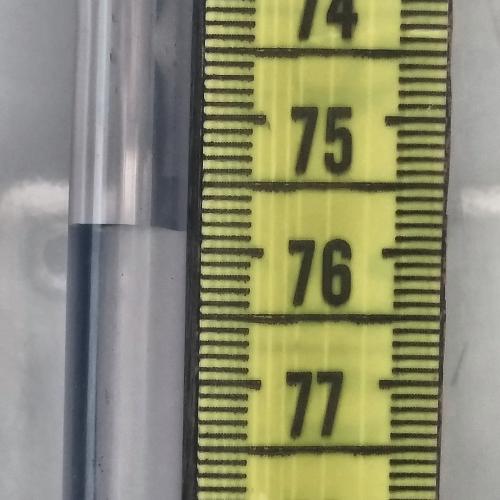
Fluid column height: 75.9 cm